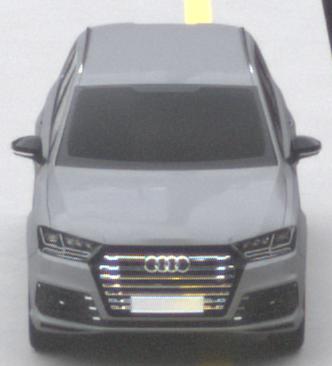
Make: Audi
Model: SQ7
Detailed model: -
Model produced from: 2016
Model produced until: 2018
Doors: 5
Color: gray
Road condition: dry road
Daytime: morning or afternoon
Contrast: low contrast